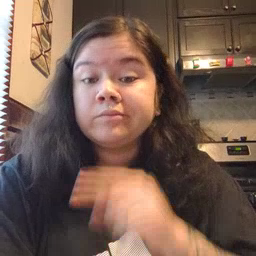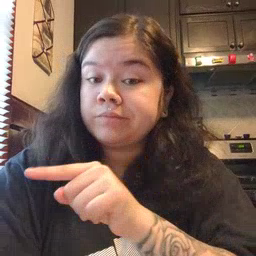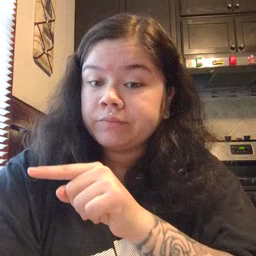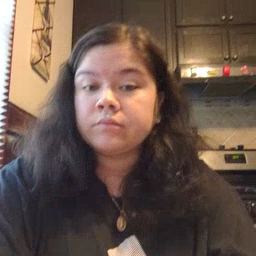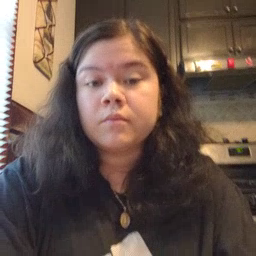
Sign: hesheit